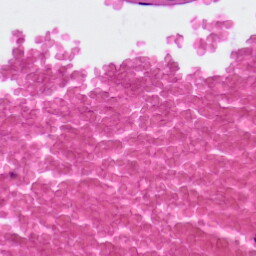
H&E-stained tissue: Lung